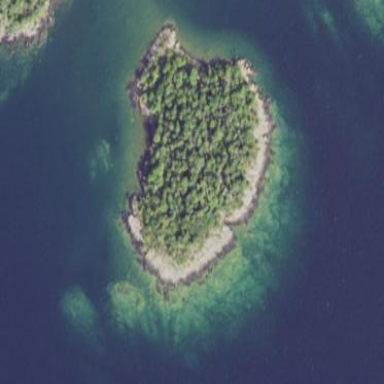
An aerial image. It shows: Islet.